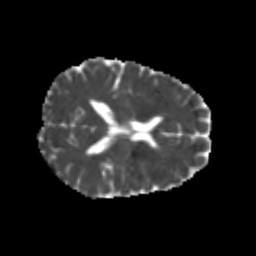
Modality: MD
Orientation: axial
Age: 24
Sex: female
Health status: healthy
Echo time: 0.074 s